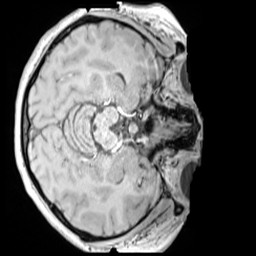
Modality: MP2RAGE
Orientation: axial
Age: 12
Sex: female
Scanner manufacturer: siemens
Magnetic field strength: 3 T
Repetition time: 4 s
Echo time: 0.00303 s